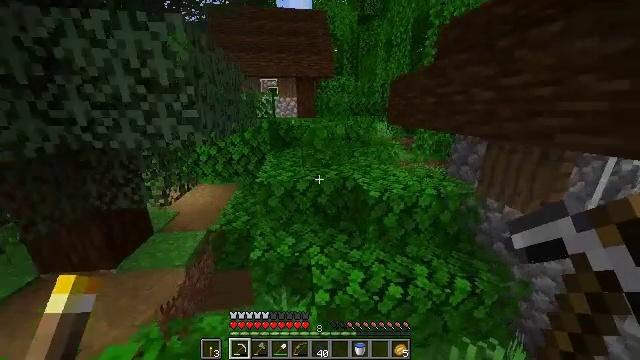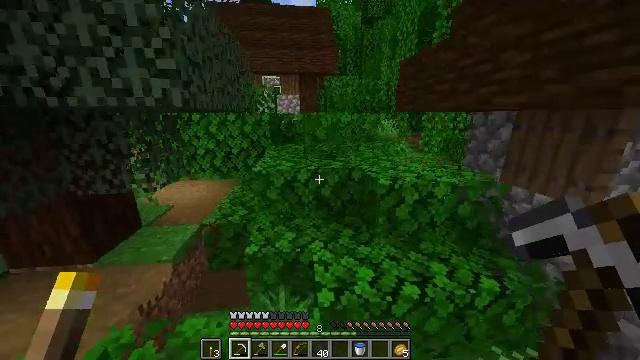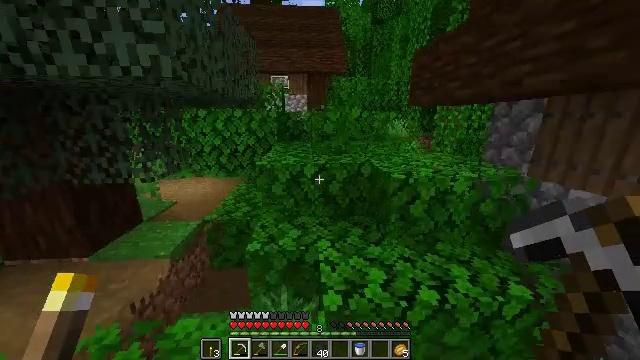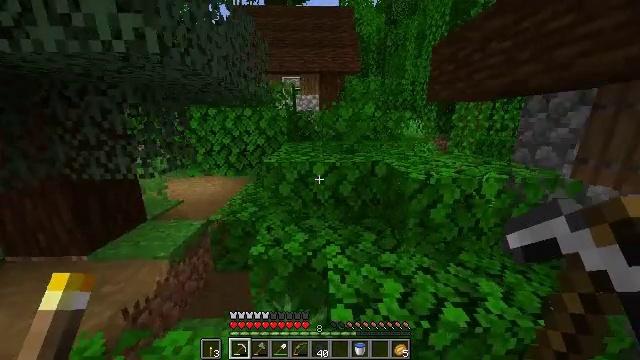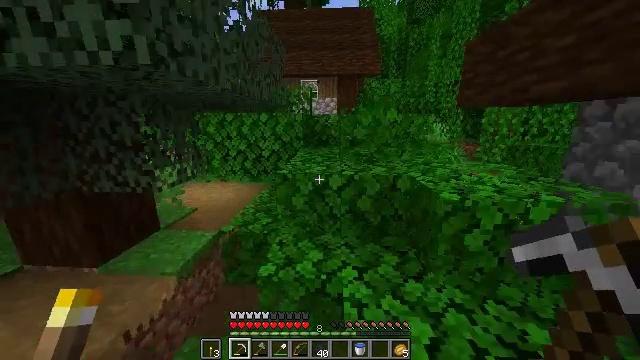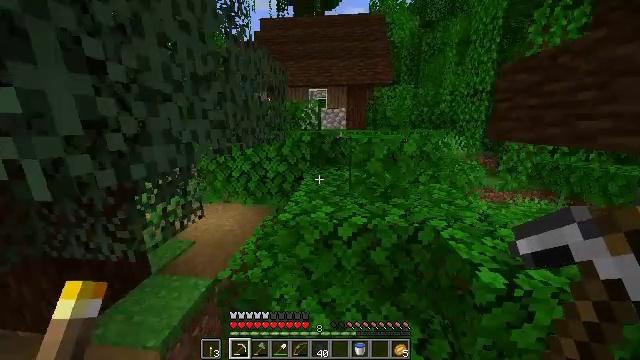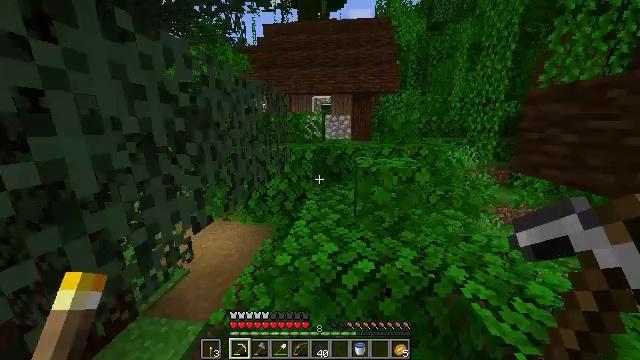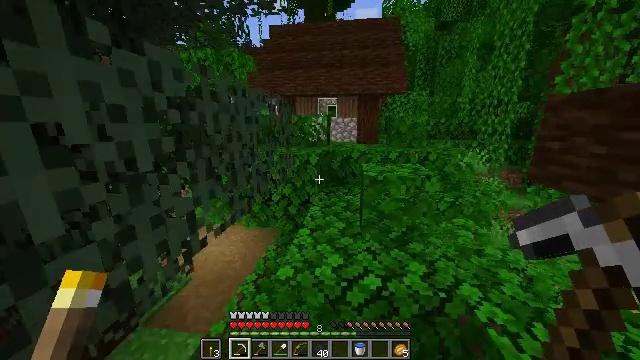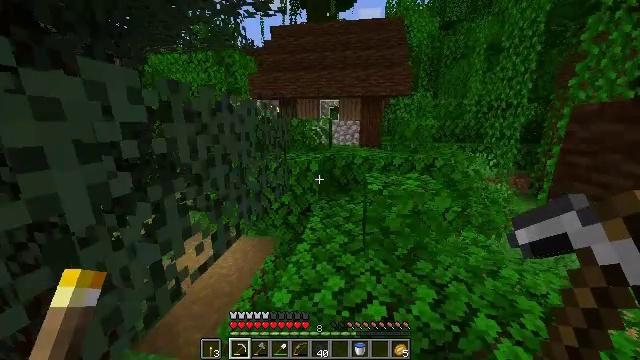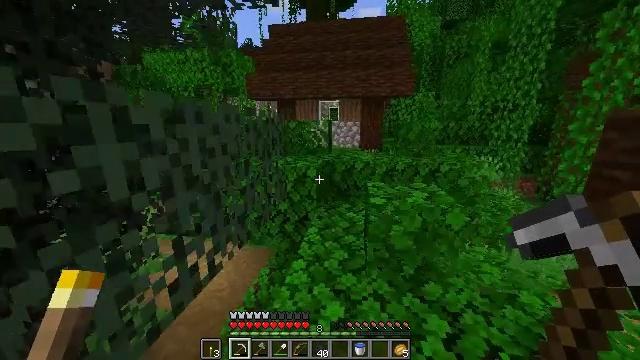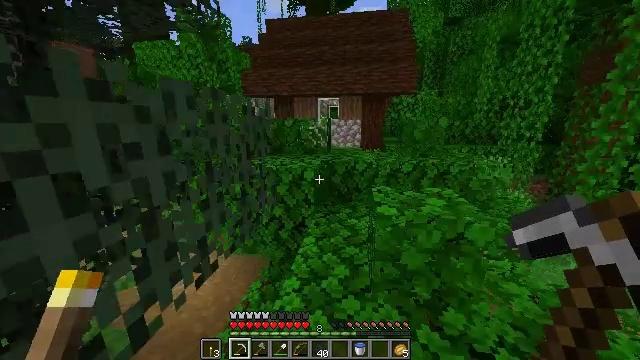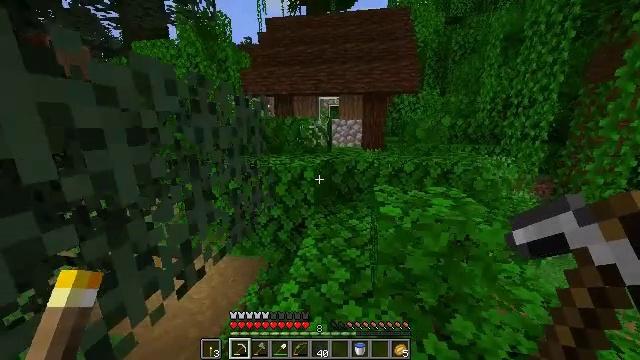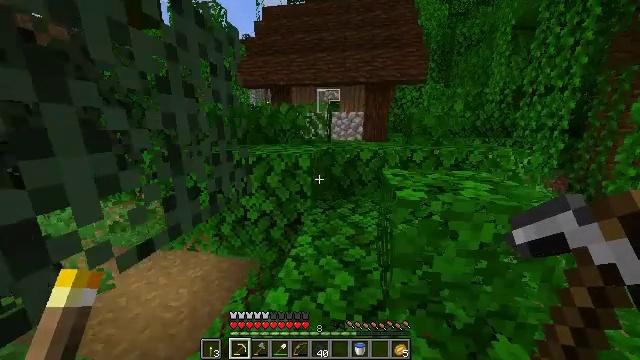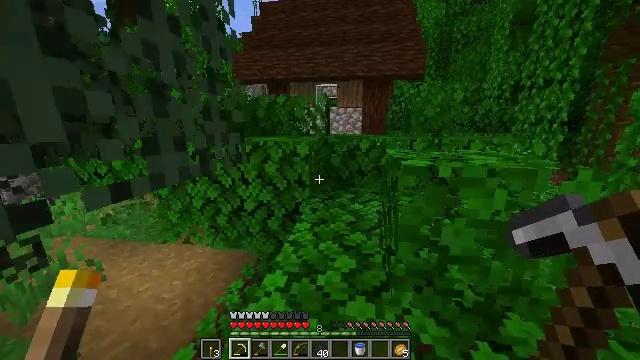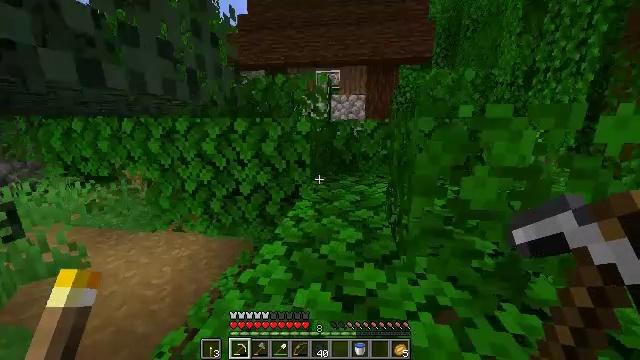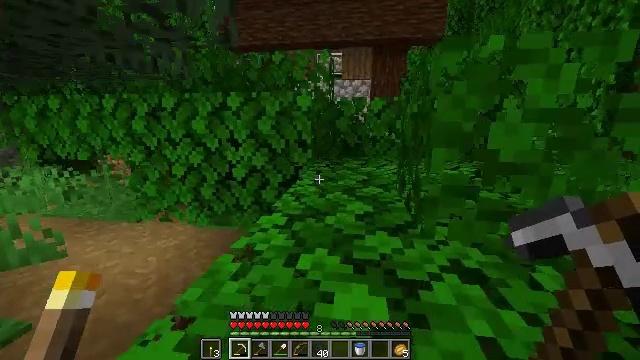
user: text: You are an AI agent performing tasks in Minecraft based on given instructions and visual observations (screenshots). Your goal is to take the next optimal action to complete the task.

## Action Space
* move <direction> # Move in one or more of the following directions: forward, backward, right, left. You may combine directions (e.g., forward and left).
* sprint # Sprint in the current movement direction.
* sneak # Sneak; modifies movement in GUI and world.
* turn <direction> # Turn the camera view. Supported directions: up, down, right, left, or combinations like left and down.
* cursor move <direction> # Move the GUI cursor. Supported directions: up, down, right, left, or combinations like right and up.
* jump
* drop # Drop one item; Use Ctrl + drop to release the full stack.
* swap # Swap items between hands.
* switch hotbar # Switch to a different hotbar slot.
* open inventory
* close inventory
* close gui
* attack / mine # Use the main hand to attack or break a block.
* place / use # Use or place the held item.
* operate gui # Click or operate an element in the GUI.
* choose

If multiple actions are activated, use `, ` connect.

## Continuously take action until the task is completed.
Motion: motion action
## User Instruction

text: Collect some oak leaves.
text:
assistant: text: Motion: move forward, sprint, turn up
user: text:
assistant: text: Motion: move forward, sprint, turn left
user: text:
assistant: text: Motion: move forward, sprint, turn left
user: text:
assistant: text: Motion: move forward, sprint, turn left, jump
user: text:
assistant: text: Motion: move forward, sprint, turn left, jump
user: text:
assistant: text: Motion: move forward, sprint, turn left, jump
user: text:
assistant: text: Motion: move forward, sprint, turn left, jump
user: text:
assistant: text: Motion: move forward, sprint, jump
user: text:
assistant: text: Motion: move forward, sprint, jump
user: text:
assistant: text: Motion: move forward, sprint, jump
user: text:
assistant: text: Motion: move forward, sprint, jump
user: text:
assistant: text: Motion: move forward, sprint, jump
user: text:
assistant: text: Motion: move forward, sprint, jump
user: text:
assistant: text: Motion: move forward, sprint, jump
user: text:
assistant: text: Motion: move forward, sprint, jump
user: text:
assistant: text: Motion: move forward, sprint, jump
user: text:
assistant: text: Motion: move forward, sprint, jump
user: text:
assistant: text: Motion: move forward, sprint, jump
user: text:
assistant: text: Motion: move forward, sprint, turn right, jump
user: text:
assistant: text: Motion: move forward, sprint, turn right, jump
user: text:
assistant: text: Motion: move forward, sprint, jump
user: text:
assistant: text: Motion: move forward, sprint, jump
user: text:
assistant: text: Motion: move forward, sprint, jump
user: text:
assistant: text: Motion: move forward, sprint
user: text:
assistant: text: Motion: move forward, sprint
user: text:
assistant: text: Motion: move forward, sprint
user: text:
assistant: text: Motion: move forward, sprint, turn left
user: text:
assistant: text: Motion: move forward, sprint, turn left
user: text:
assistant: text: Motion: move forward, sprint, turn left, jump
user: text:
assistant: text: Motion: move forward, sprint, turn left, jump